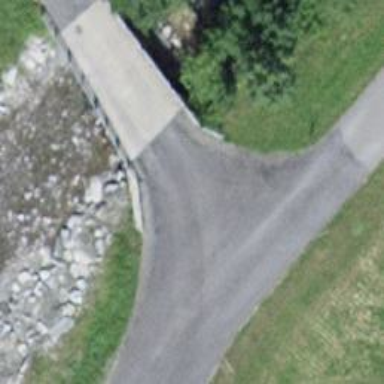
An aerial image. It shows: Residential road with gravel surface.